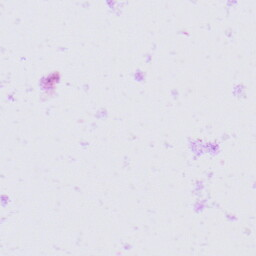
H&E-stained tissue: Prostate